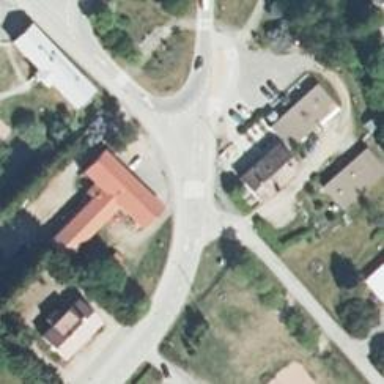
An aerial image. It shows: Marked road crossing.